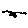
Label: fish